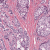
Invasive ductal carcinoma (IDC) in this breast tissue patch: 1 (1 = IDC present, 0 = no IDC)